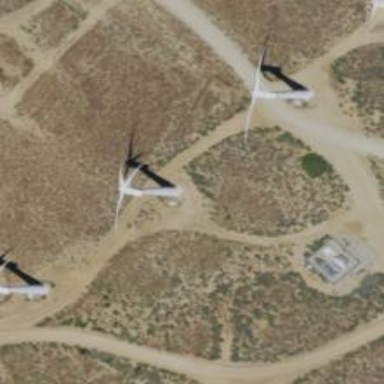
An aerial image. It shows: Wind turbine generating power.